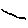
Label: line